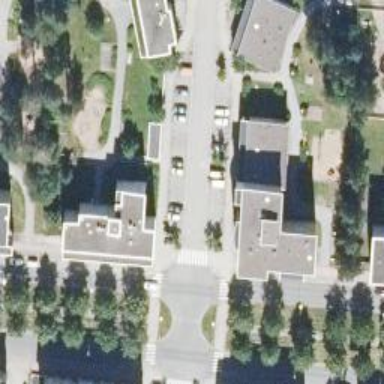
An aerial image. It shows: Veterinary facility.